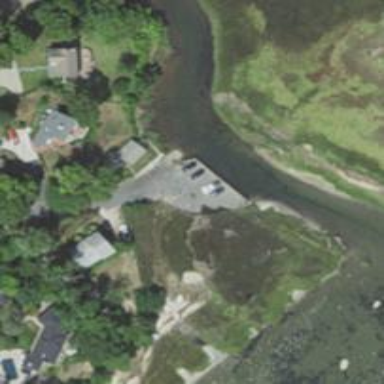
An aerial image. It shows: Slipway on service road designed for leisure land access.